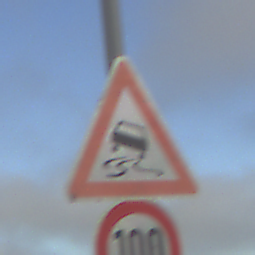
Verkehrszeichen: SchleuderOderRutschgefahr
Zusatzzeichen unten: Geschwindigkeit100
Umgebung: Outdoor, Nature
Tageszeit: SunriseSunset
Wetter: PartlyCloudy
Licht: Natural
Jahreszeit: NotSpecified
Kontrast: HighContrast